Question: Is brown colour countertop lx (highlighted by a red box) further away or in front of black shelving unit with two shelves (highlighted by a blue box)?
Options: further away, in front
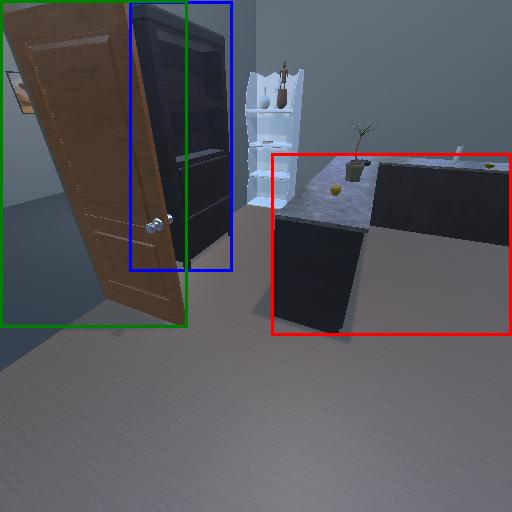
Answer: further away